Question: I want to have a different color on the right of an image and on the left. Right now, the CSS looks like this:
'''
#header {
width: 1000px;
margin: 0 auto;
height: 199px;
background: url('img/header.jpg');
}
#header-bg {
width: 100%;
background: #161b1c url('img/header-line.gif');
}
'''
While the '#header-bg' is the actual background to the right and to the left (it also contains a line, but that is irrelevant) and it goes to 100% of the width. When I change the color '#161b1c', I change both left and right side of the header. I would like to differentiate between those two. Is there any other way apart from doing it with the help of an image?
I enclose a mockup of the site:

This is the markup:
'''
<div id="header-bg">
<div id="header"></div>
</div>
<div id="site"></div>
'''
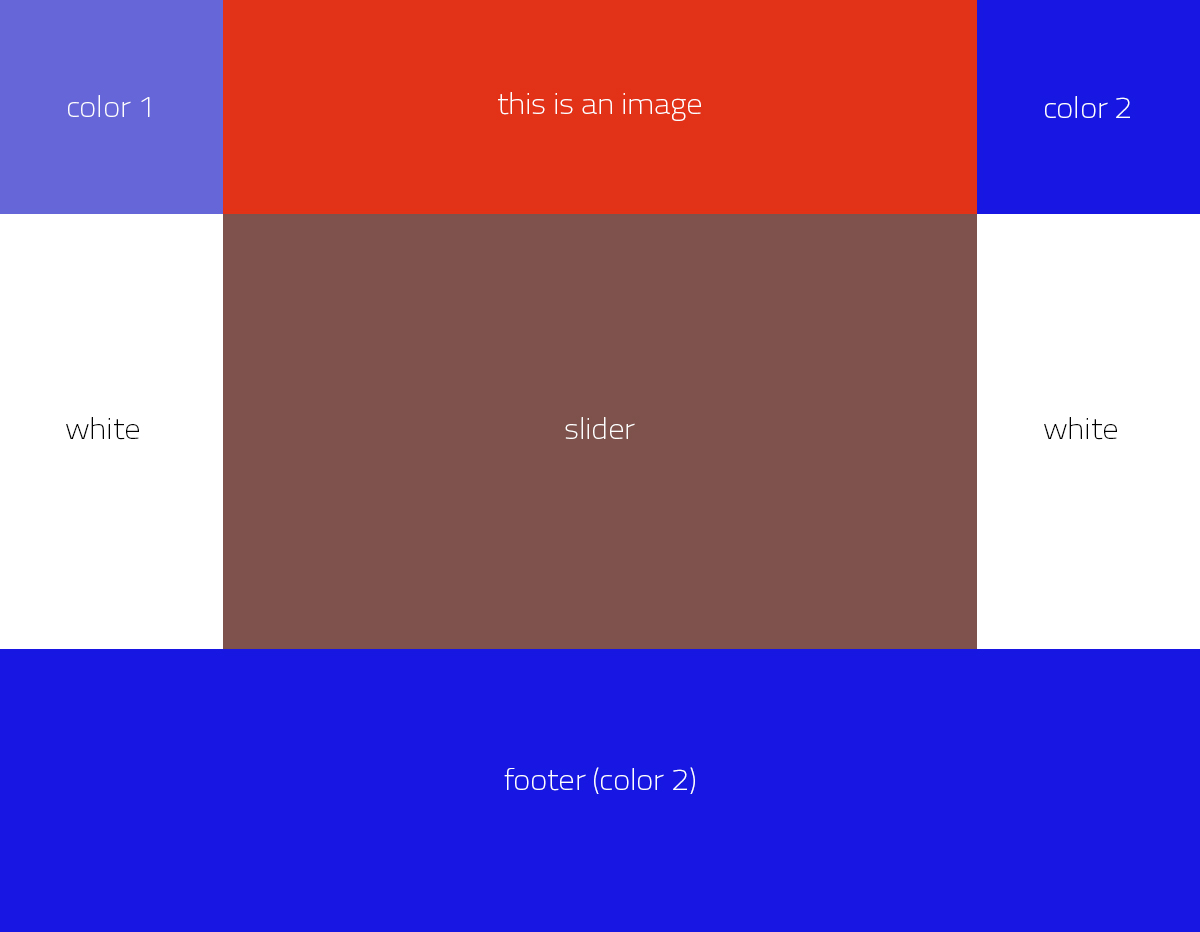
Answer: You can do that with the ':after' pseudo element and the 'z-index' property :
<URL>
CSS :
'''
#header {
width: 1000px;
margin: 0 auto;
height: 199px;
background: url('http://lorempixel.com/output/nature-q-g-1000-239-1.jpg');
position:relaive;
z-index:2;
}
#header-bg {
width: 100%;
background: #161b1c url('img/header-line.gif');
position:relative;
z-index:1;
}
#header-bg:after{
content:"";
position:absolute;
right:0;
top:0;
width:50%;
height:100%;
background-color: gold;
z-index:-1;
}
'''